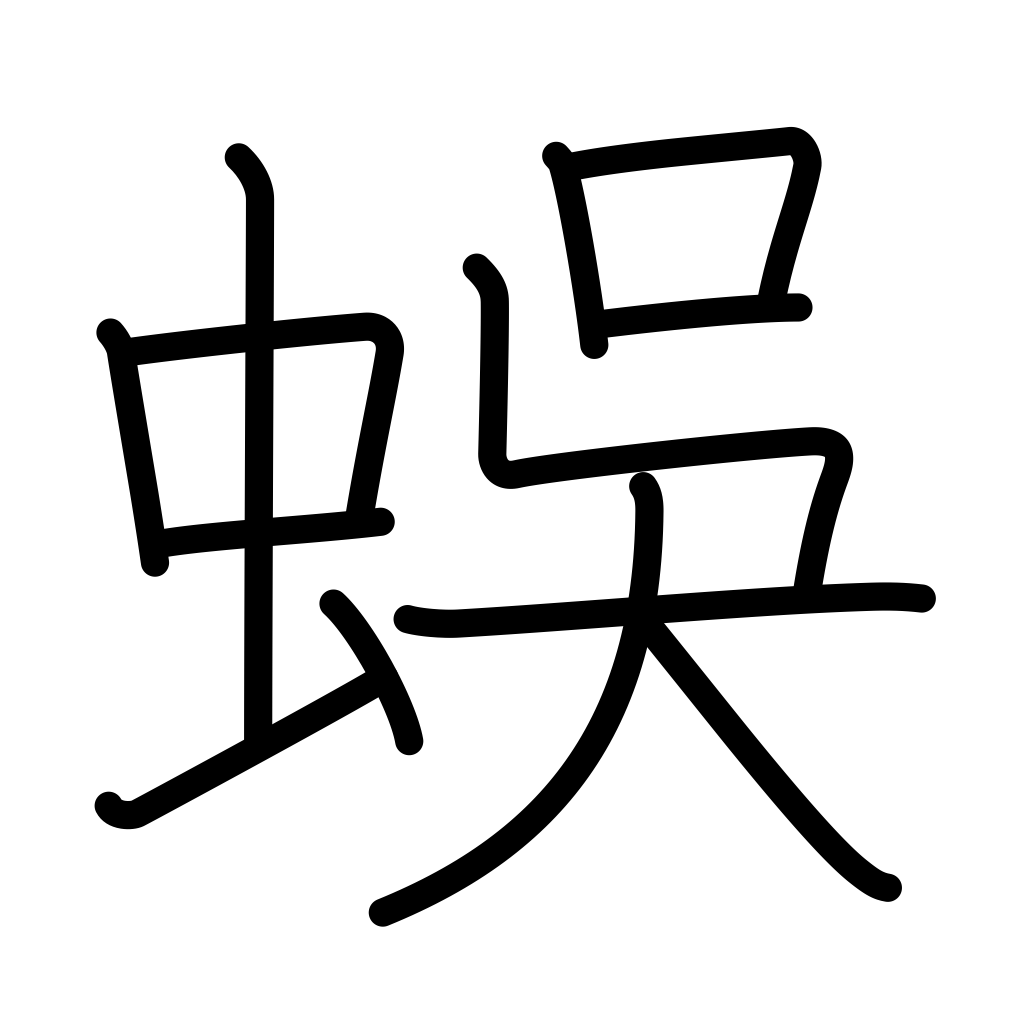
Meaning: centipede